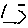
Label: hexagon